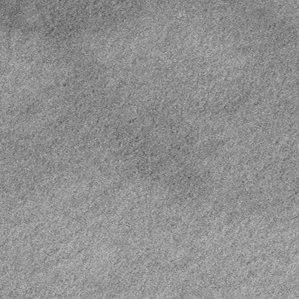
Label: frost